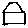
Label: house